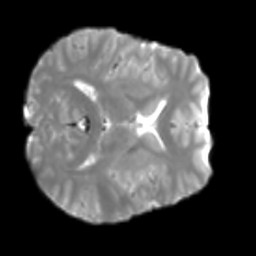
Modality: T2w
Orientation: axial
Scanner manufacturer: siemens
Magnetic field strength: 3 T
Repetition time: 4 s
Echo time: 0.0594 s